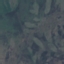
Land use / land cover class: HerbaceousVegetation